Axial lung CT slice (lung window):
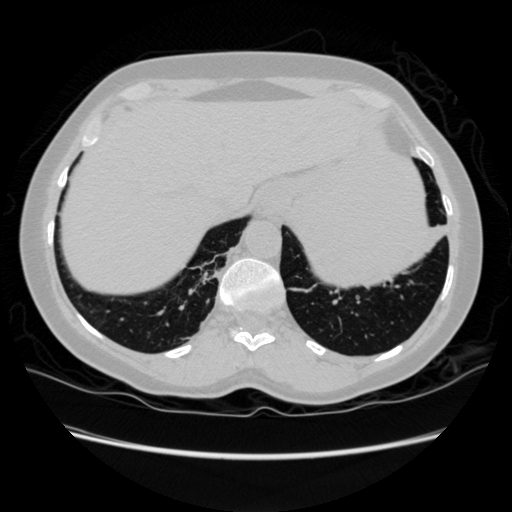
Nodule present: no